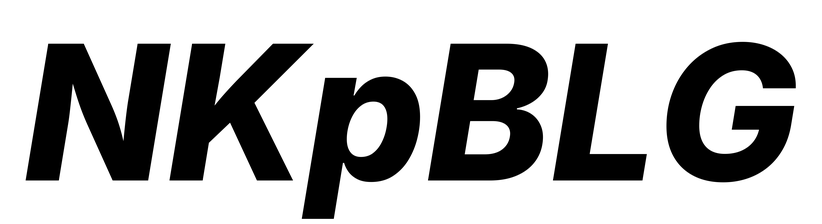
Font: Inter-Italic_ExtraBold_Italic